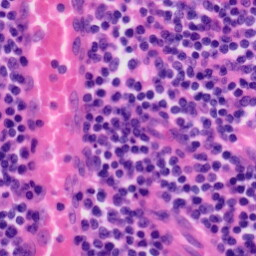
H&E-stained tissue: Tonsil